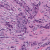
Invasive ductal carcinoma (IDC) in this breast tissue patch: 1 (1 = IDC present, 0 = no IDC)